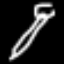
Label: pencil